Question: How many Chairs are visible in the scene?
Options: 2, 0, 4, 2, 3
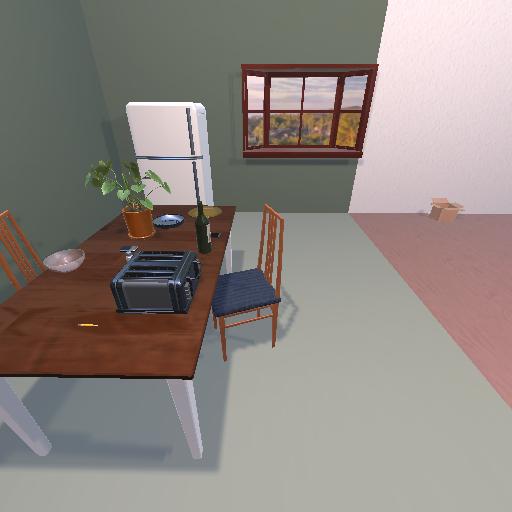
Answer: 2